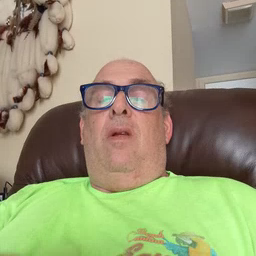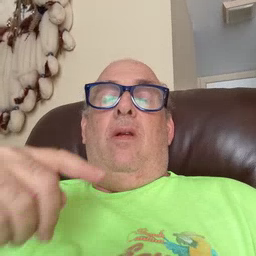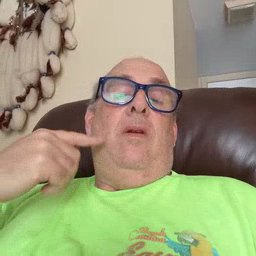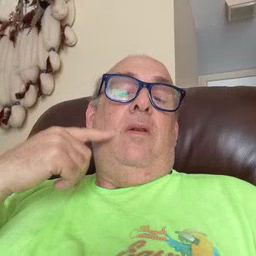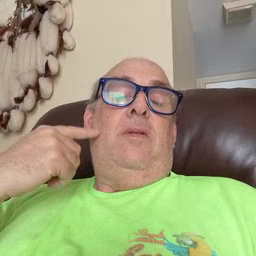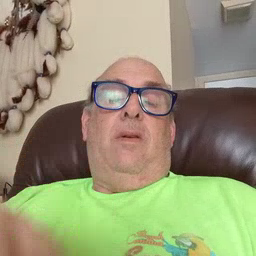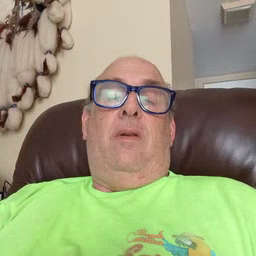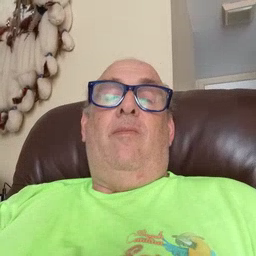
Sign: cheek